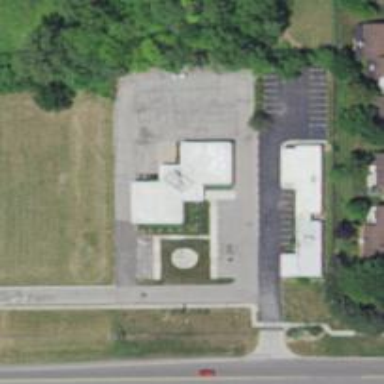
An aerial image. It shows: Healthcare clinic.